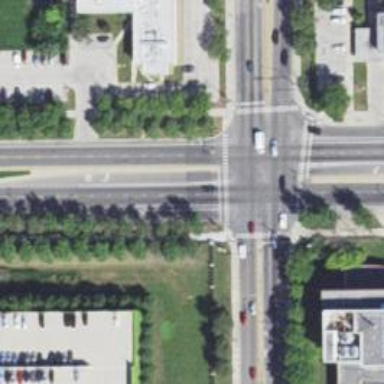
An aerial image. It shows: Marked footway crossing with pedestrian island.